Question: Code:
First div is containing image and image is overlapping on the contents of second div.
'''
<div>
<img src="happy.jpg" style="height:50px;width:50px;border-radius:50%;float:left" /> alex is desperately looking for college and there are many more like here
</div>
<div id="progressbar">
<label id="ProgressText">
alex is still unhappy, step <label id="RemainingSteps">2</label> to go
</label>
<div id="progressFilled">
</div>
</div>
'''

I want that image should not overlap the contents of second div. how can i do this?
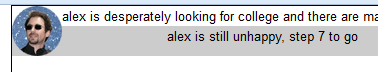
Answer: Use the following code.
'''
<div class="clearfix">
<img src="happy.jpg" style="height:50px;width:50px;border-radius:50%;float:left" /> alex is desperately looking for college and there are many more like here
</div>
<div id="progressbar">
<label id="ProgressText">
alex is still unhappy, step <label id="RemainingSteps">2</label> to go
</label>
<div id="progressFilled">
</div>
</div>
'''
Add this to CSS
'''
.clearfix:after {
content: "";
display: table;
clear: both;
}
'''